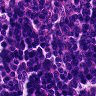
Metastatic tissue present: no